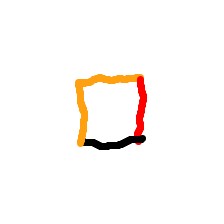
Shape: square